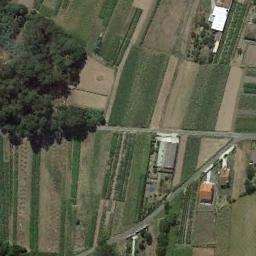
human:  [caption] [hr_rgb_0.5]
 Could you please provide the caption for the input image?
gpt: There are many trees beside the rectangular farmlands .

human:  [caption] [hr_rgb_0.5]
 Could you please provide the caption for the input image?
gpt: The rectangular farmland is between some houses and trees .

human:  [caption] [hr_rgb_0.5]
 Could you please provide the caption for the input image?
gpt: Some green rectangular farmlands surround a cluster of trees and some houses .

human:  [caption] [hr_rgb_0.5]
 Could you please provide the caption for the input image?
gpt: Many neatly arranged green and tan mixed rectangular farmlands of different sizes .

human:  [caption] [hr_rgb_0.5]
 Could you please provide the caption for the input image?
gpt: There are some green trees and buildings beside the rectangular farmlands .